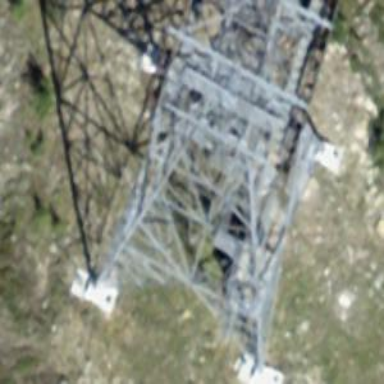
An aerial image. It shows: Pylon used for aerialway.